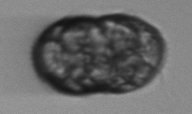
Label: Margalefidinium